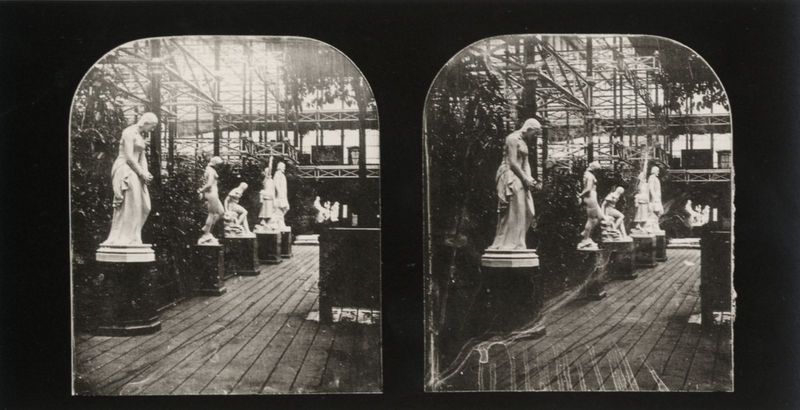
Titel: Skulpturengalerie im »Crystal Palace«, Londoner Weltausstellung
Künstler: Englischer Photograph
Standort: Köln
Institution: Agfa Photo-Historama
Schlagwörter: schatten, wasser, weiß, bäume, frauen, ausschnitt, glas, grau, holz, licht, marmor, schwarz, tisch, weg, rahmen, sockel, stein, brücke, boden, figur, pflanzen, gebeugt, garten, skulptur, statue, fotos, bogen, zwei, haltung, parkett, position, dielen, figuren, planken, holzboden, detail, metall, bohlen, holzdielen, podest, halle, foto, fotografie, photographie, bögen, töpfe, plaster, innenhof, gerüst, schwarzweiß, reihe, beten, dielenboden, photo, ausstellung, skulpturen, plastiken, statuen, gewächshaus, konsolen, gips, botanischer garten, eisenkonstruktion, glaspalast, stahl, träger, gestreckt, abgerundet, streben, aufnahme, doppelt, leisten, glashaus, podeste, schlauch, gerüste, fotografien, photos, stereo, stereofotografie, stereobild, photographien, firugen, brennweite, stereodaguerreotypien, kunstweg, stereodaguerreotypie